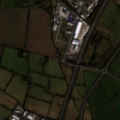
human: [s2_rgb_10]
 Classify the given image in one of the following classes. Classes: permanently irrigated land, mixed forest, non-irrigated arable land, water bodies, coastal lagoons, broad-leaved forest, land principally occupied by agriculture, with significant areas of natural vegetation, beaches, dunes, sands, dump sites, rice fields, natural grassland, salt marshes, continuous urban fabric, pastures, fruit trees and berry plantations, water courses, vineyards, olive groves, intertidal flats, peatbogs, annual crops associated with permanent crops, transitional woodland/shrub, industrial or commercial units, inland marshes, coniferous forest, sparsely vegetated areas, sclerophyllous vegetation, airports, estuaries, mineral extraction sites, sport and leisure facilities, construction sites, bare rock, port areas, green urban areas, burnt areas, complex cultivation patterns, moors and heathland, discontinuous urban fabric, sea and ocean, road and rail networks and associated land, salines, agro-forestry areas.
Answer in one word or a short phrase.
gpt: industrial or commercial units, road and rail networks and associated land, pastures